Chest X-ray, PA view. Patient: 66 years old, sex M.
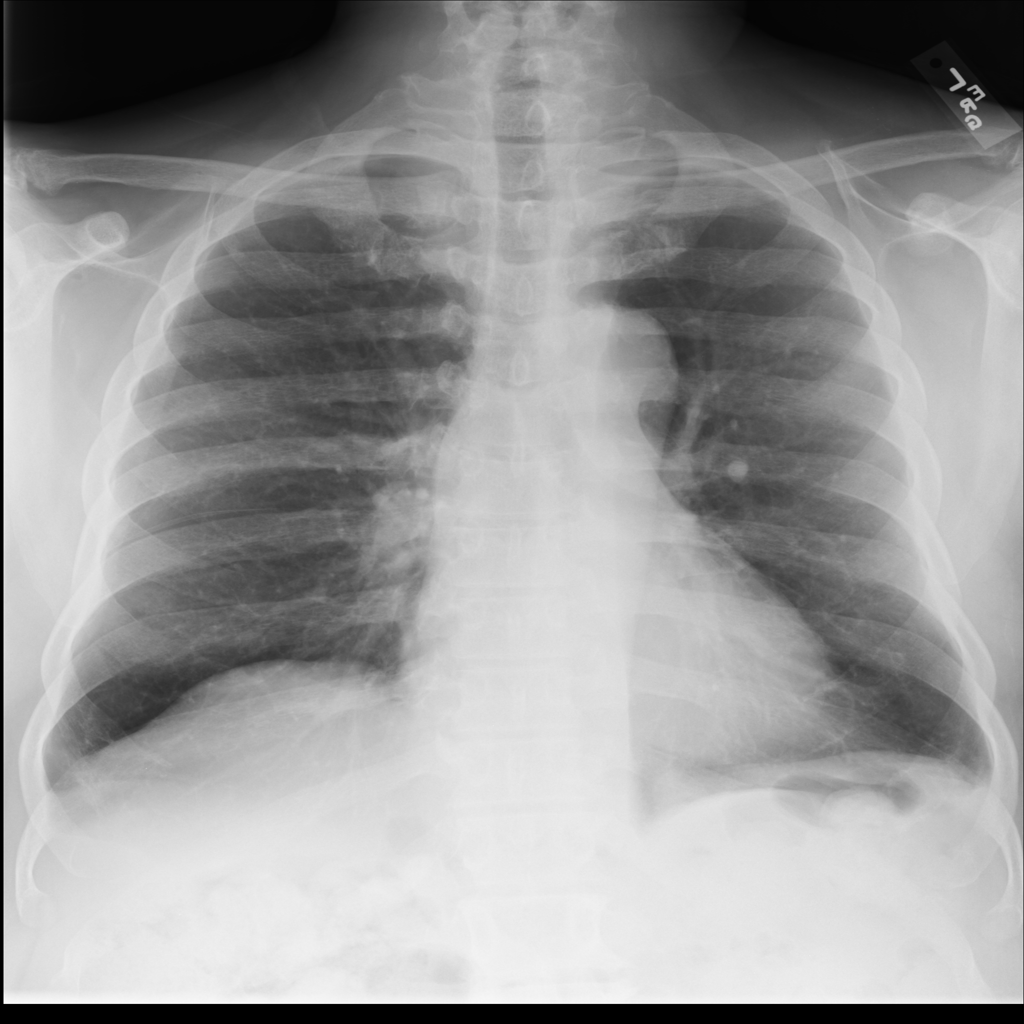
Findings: No Finding